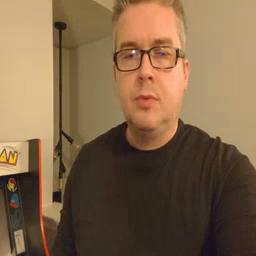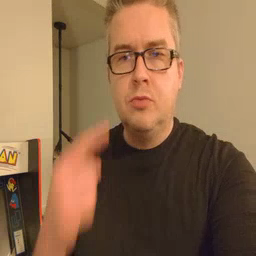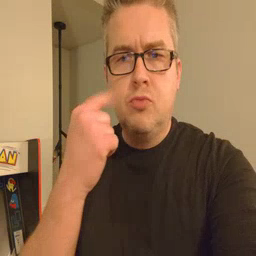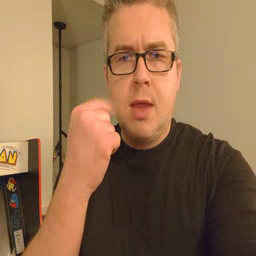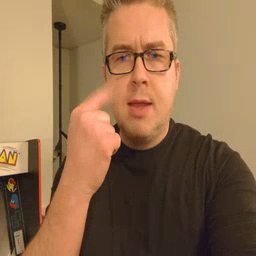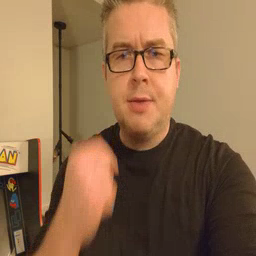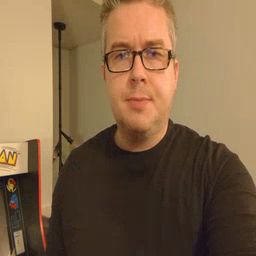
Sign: cry